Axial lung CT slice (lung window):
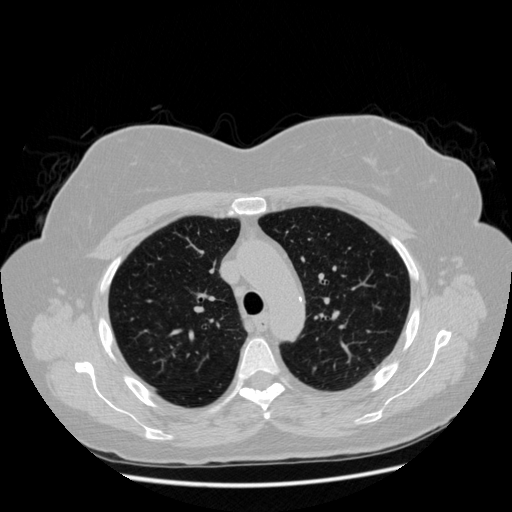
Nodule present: yes
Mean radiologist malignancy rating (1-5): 3